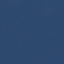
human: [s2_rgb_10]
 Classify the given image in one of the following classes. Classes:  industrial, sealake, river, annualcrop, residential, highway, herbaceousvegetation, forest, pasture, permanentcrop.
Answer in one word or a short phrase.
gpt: SeaLake